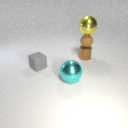
large yellow metal sphere above small brown metal cylinder